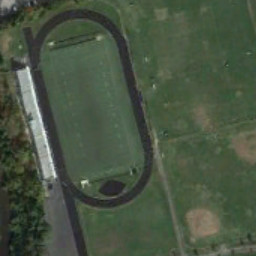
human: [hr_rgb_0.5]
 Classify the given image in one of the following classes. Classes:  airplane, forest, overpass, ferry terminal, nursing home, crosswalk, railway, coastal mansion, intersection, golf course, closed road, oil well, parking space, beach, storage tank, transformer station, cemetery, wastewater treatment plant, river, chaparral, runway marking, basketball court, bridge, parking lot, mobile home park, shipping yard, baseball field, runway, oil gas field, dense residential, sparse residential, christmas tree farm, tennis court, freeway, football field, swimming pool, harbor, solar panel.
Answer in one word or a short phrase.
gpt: football field